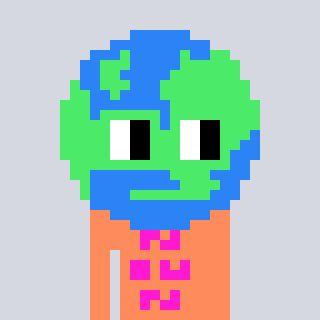
a pixel art character with square light green glasses, a earth-shaped head and a peachy-colored body on a cool background